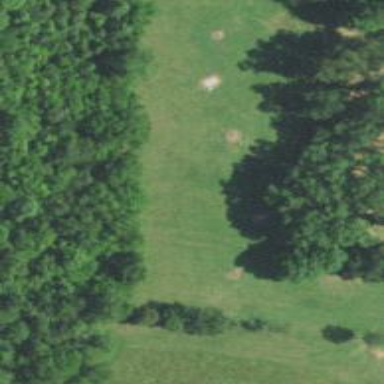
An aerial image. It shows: Disc golf basket.